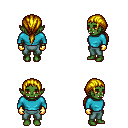
a pixel art fantasy rpg character, female body template, orc, green skin, teal long-sleeve shirt, teal pants, blonde ponytail hairstyle, gold gloves, four views (front, back, left, right), 2x2 character sprite sheet, small pixel art, hard edges, no anti-aliasing